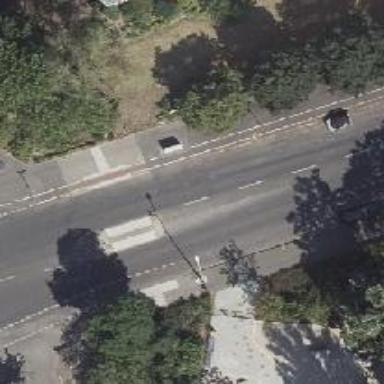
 and no stopping is allowed for parking on both sides."